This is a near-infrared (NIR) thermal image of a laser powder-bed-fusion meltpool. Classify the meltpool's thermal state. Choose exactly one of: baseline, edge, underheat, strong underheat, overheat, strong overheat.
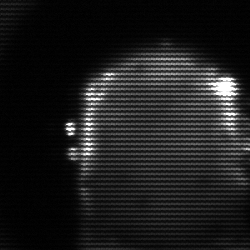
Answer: baseline